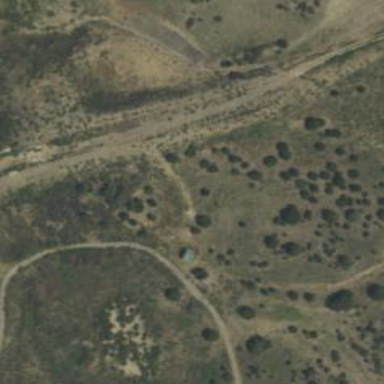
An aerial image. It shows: Golf cartpath that is also road path.